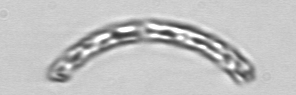
Label: Guinardia_striata